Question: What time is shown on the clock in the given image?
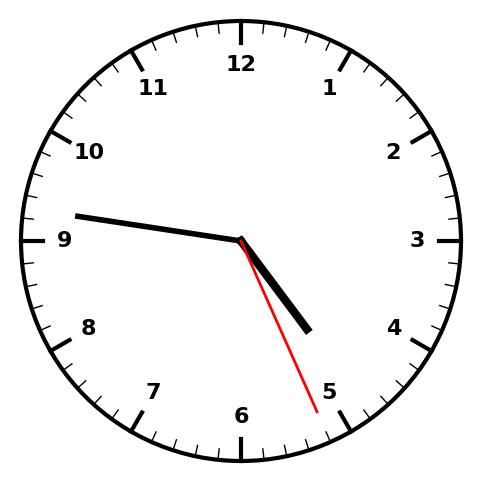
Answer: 04:46:26